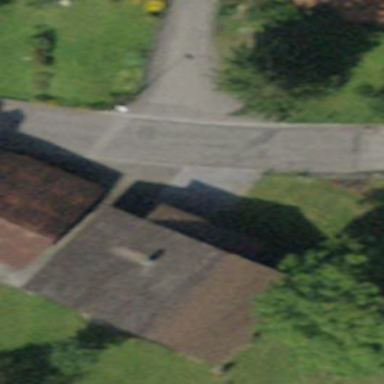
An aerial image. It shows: Residential building.